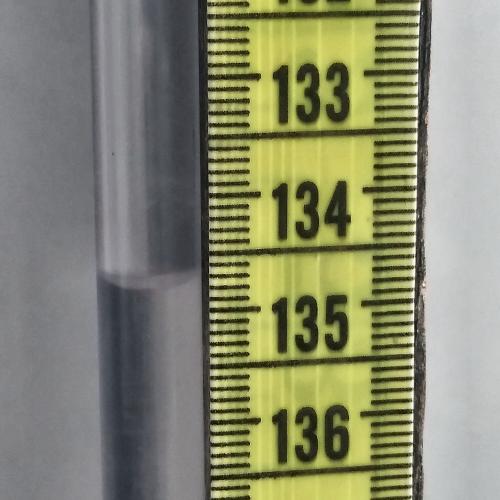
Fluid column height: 134.7 cm